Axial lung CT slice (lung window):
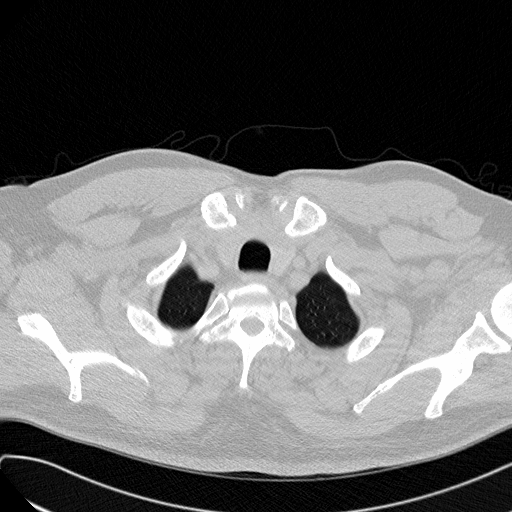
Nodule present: no